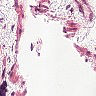
Metastatic tissue present: no